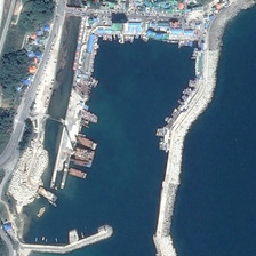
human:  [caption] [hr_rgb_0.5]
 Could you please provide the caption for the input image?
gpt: There are many blue factories on the harbor and four red ships on the sea

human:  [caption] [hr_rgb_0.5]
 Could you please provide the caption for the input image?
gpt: There are a lot of blu e factories on the port and four red ships on the sea

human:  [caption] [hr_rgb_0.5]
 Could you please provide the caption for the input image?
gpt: There are many blue factories and four red ships on the dock.

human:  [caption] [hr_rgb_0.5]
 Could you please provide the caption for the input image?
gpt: There are many blue factories in the harbor, and there are four red ships in the sea

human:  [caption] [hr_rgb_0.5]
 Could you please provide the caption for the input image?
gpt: There are many blue factories in the harbor and four red ships in the sea.